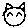
Label: cat